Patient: sex M, age 66
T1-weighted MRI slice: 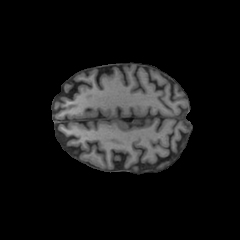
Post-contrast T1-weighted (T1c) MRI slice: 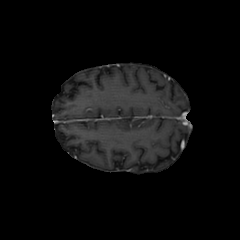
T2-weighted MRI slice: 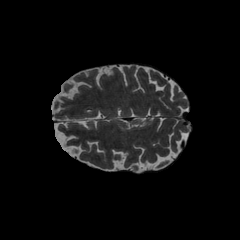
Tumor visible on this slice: no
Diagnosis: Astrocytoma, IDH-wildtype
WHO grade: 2